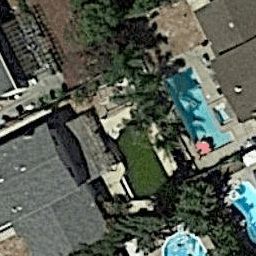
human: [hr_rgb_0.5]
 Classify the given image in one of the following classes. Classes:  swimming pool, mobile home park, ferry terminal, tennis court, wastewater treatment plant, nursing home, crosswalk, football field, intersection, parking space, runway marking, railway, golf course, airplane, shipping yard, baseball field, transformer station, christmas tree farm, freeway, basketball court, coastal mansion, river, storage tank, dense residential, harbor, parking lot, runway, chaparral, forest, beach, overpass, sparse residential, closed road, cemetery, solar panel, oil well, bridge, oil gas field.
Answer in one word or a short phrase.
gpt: swimming pool